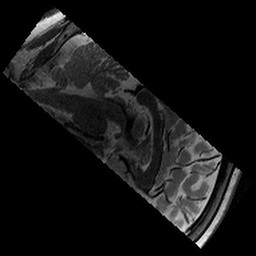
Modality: T2w
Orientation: sagittal
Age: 11
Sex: male
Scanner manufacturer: siemens
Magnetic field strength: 3 T
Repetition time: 9.23 s
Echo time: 0.067 s